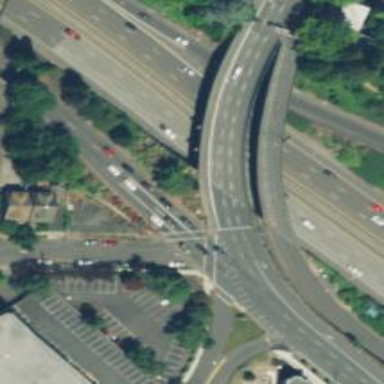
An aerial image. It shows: Motorway link.